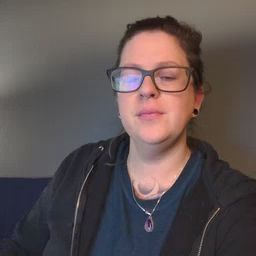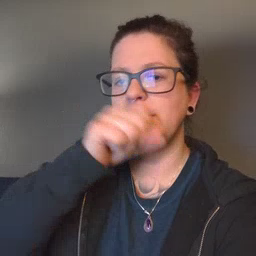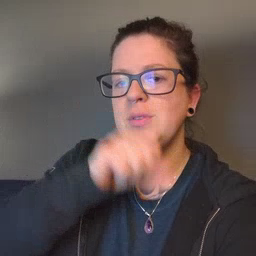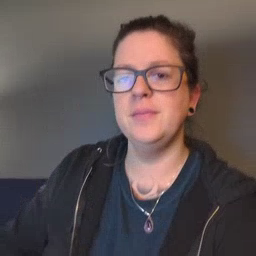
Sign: icecream